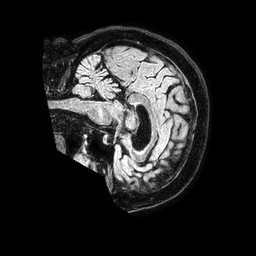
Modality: FLAIR
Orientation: sagittal
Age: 79
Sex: female
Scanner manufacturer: philips
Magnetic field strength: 1.5 T
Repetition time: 4.8 s
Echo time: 0.3 s